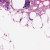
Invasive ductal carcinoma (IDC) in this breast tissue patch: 0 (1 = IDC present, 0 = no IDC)